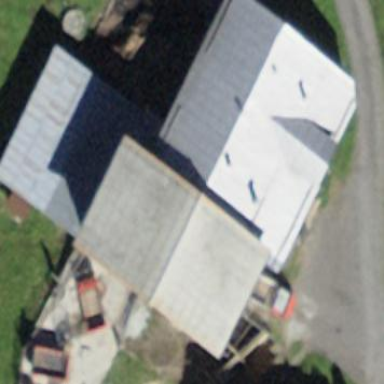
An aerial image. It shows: Building with tiled roof.